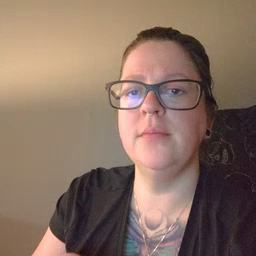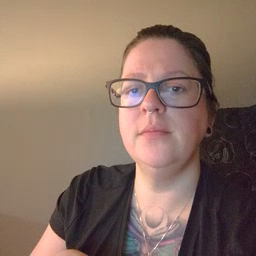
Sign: airplane